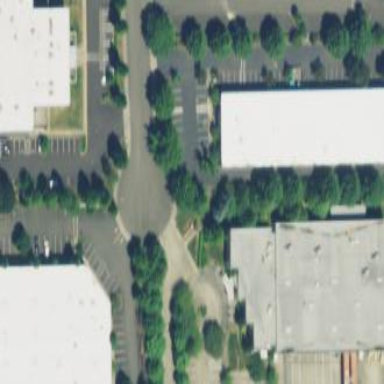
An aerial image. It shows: Building.